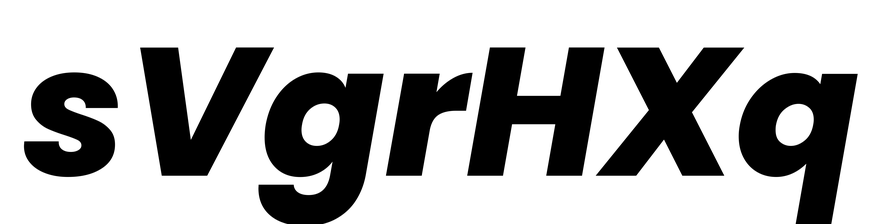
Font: Poppins-ExtraBoldItalic